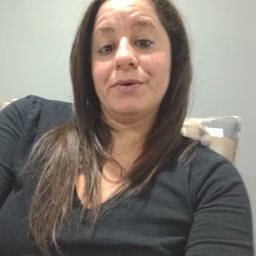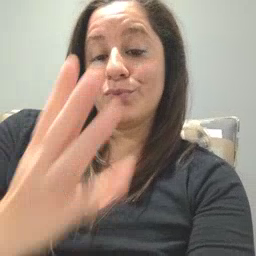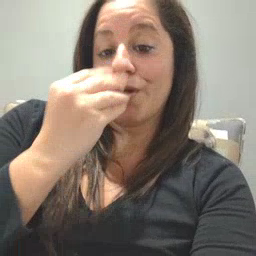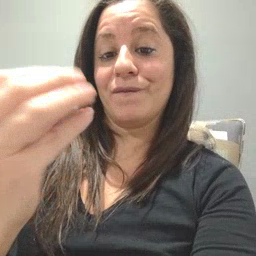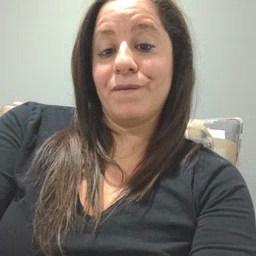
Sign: wolf